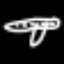
Label: airplane